Question: I have 3 Tables one that contains the user's info (including Log_Name), the logs (in which you can find Login) and the evaluation (if the user answered the 'evaluation' or not). All are connected by user_id field.
I want to output it in php in this manner:

Can you help me in solving this.
Someone suggested that I loop first Log_Name and inside that loop, I'll loop the Login then display them in a table. But I have no idea how to do that.
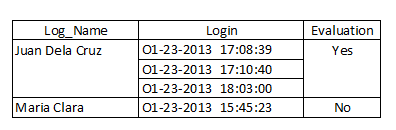
Answer: Take a look at <URL>
'''
<?php
session_start();
require_once "common.php";
$sql = "SELECT *,GROUP_CONCAT(log.date) as login_date FROM user INNER JOIN log ON log.user_id = user.id INNER JOIN evalution ON evalution.user_id = user.id GROUP BY user.id";
$result = mysql_query($sql) or die(mysql_error());
?>
<table width="40%" border=1>
<tr>
<td>Log_Name</td>
<td>Login</td>
<td>Evalution</td>
</tr>
<?php
while($row = mysql_fetch_assoc($result))
{
?>
<tr>
<td><?php echo $row['name'];?></td>
<td><?php echo str_replace(",","<br/>",$row['login_date']); ?></td>
<td><?php echo $row['evalution']; ?></td>
</tr>
<?php
}
?>
</table>
'''
GROUP_CONCAT(log.date) will return comma separated date listing then you can display it as per your need.